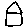
Label: house